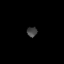
Tissue: lung
Cell type: Epithelial cells
Senescence score: 0.2272
Nuclear area (px): 103
Mean DAPI intensity: 64.311